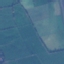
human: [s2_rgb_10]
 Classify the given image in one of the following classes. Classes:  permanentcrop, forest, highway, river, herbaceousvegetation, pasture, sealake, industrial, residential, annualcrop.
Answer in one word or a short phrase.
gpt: Pasture